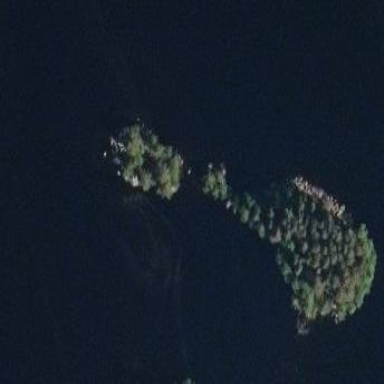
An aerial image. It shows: Islet surrounded by woodland.